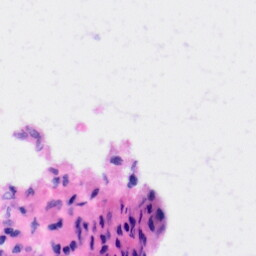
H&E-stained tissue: Liver